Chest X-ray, AP view. Patient: 57 years old, sex M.
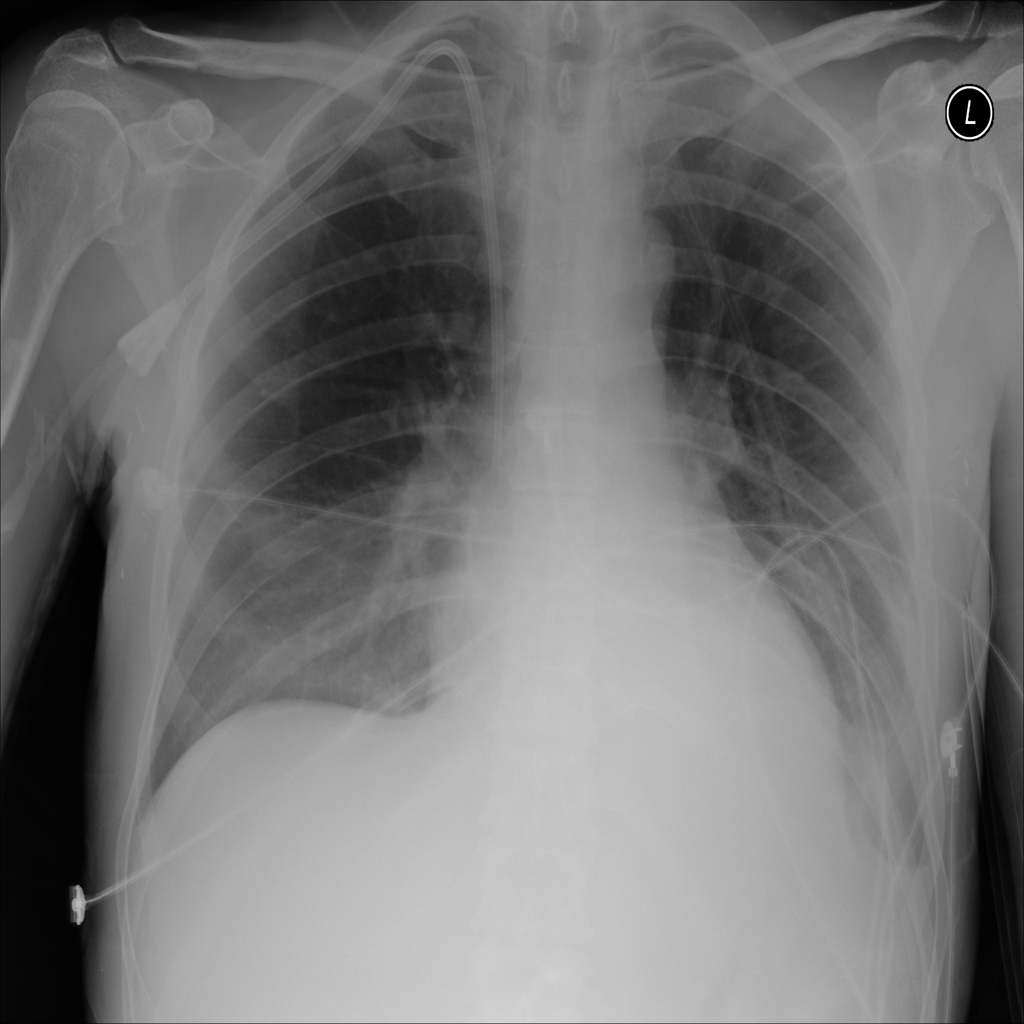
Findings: No Finding